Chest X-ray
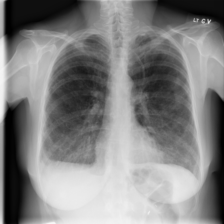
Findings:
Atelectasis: negative
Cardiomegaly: negative
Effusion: positive
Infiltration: negative
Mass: negative
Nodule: positive
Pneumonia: negative
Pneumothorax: negative
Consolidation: negative
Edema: negative
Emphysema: negative
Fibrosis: negative
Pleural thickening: positive
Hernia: negative